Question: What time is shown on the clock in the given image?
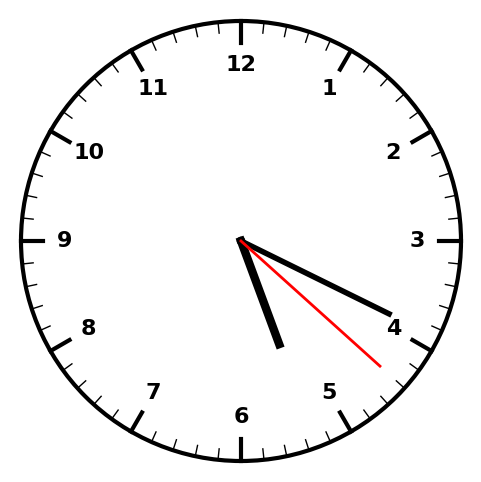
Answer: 05:19:22